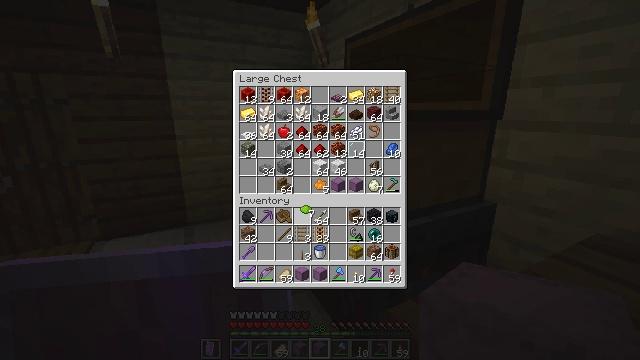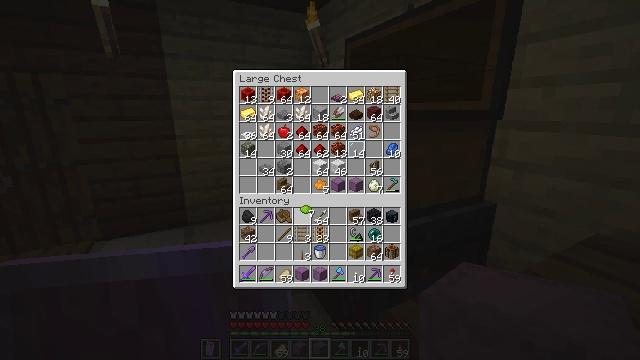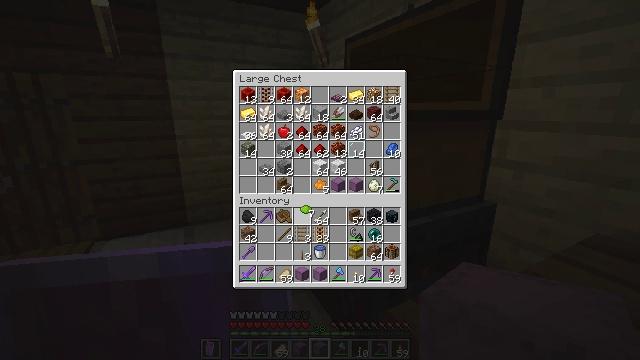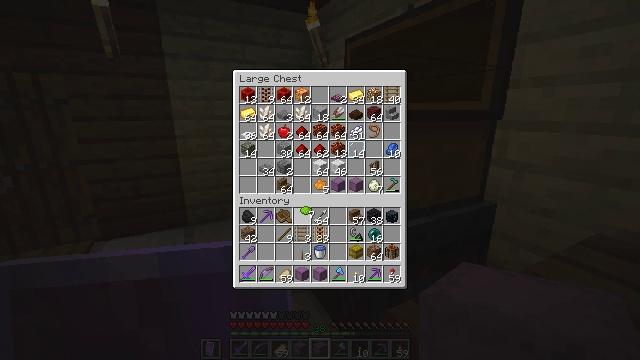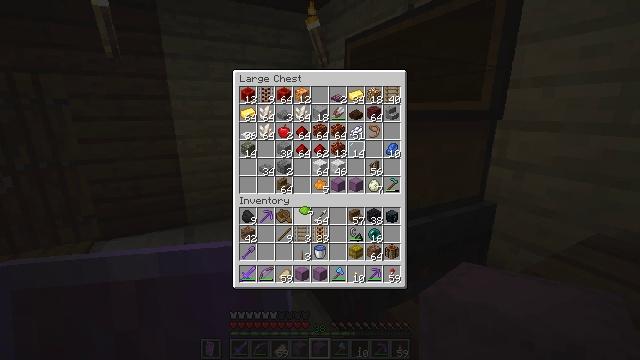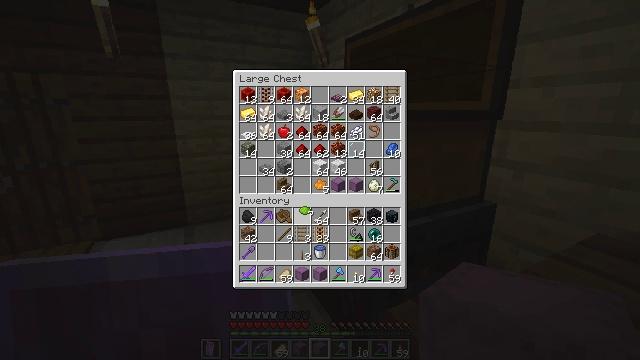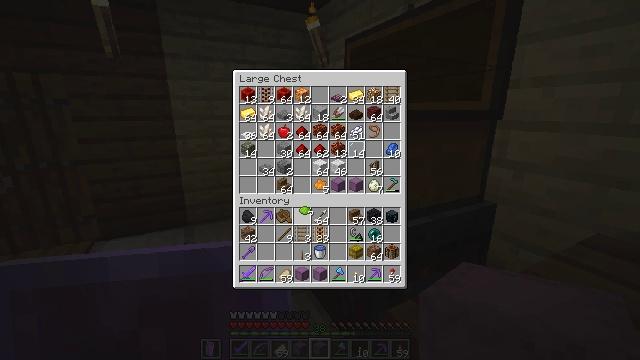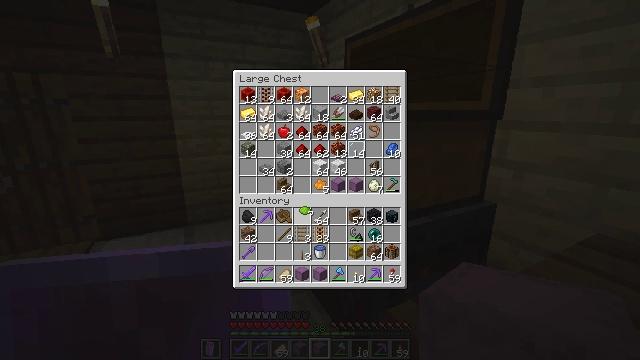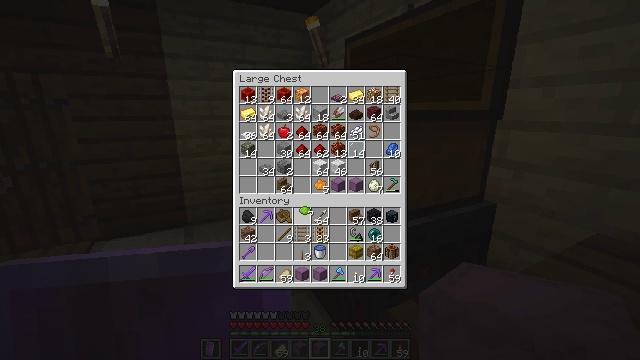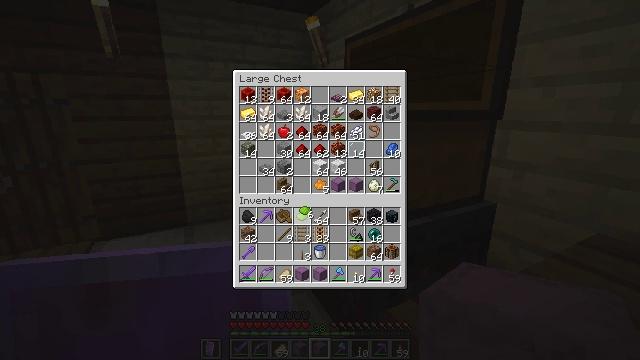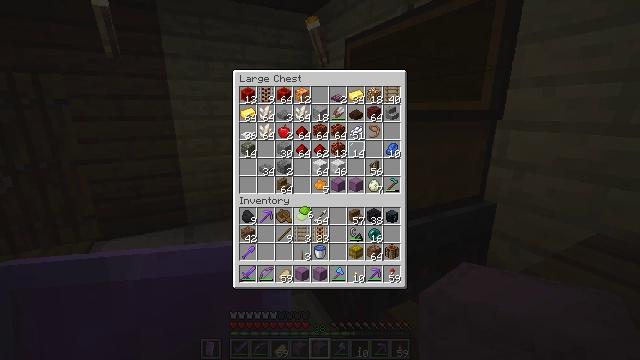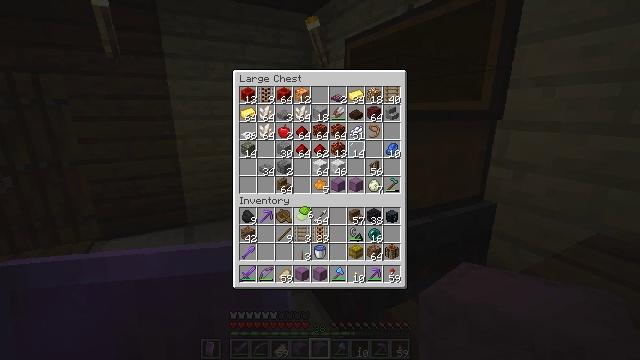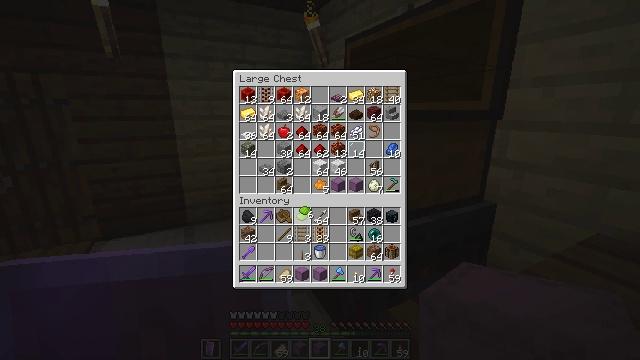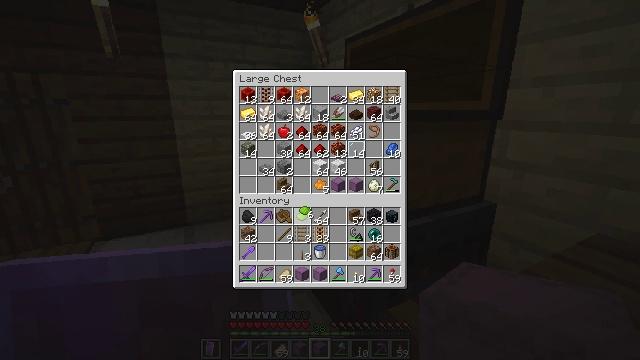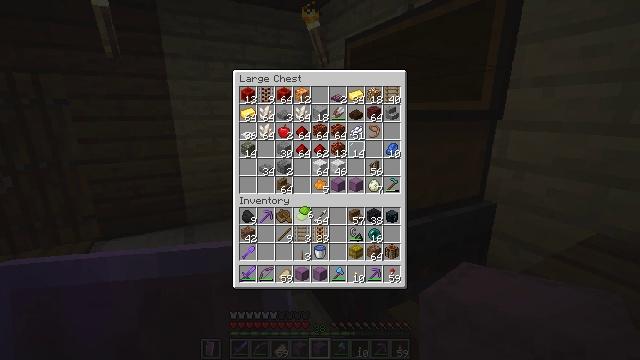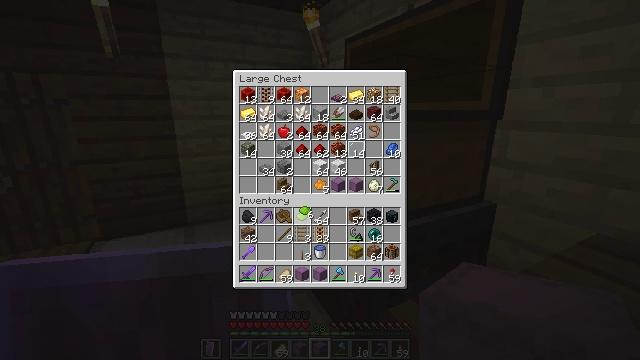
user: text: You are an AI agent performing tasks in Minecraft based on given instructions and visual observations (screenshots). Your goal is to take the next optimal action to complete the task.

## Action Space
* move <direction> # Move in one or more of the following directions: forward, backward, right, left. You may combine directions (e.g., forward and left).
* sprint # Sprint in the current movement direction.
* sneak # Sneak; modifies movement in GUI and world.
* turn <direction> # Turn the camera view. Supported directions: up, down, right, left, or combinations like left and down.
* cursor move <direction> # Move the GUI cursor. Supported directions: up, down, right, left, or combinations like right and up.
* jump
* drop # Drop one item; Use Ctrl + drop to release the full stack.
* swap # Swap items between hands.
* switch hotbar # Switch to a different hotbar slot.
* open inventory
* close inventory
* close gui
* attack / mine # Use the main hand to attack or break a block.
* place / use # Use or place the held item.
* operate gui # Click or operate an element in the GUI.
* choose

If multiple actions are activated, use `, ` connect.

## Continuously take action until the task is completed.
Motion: motion action
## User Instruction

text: craft item lime shulker box
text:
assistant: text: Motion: no_op
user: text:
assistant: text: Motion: no_op
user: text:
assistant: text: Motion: no_op
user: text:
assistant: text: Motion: no_op
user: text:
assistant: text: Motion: no_op
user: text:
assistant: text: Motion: use / place
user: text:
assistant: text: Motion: use / place
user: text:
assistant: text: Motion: use / place
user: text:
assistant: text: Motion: no_op
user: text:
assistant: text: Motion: no_op
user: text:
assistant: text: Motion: no_op
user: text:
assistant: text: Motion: no_op
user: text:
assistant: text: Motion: no_op
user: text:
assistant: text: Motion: no_op
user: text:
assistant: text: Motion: no_op
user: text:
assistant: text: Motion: no_op
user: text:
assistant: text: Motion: use / place
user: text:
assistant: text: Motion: use / place
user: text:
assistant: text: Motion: use / place
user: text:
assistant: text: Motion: no_op
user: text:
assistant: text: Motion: no_op
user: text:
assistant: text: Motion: no_op
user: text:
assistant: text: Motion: no_op
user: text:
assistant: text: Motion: no_op
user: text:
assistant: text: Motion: no_op
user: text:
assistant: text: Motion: no_op
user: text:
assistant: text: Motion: turn up
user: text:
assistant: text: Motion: turn up
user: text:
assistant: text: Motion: turn up
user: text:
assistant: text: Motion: turn up